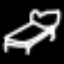
Label: bed